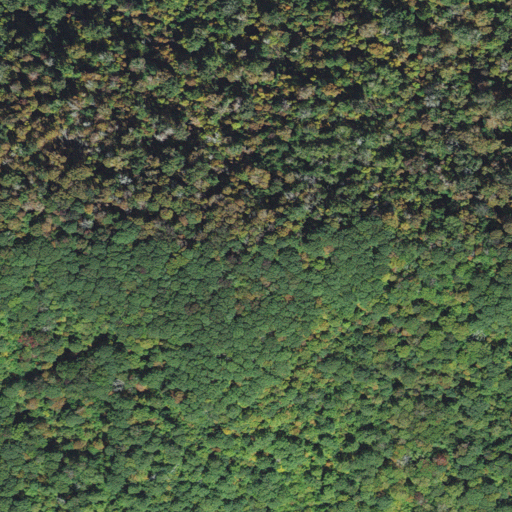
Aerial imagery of ridge(s) in North Carolina named Dark Ridge containing only deciduous forest